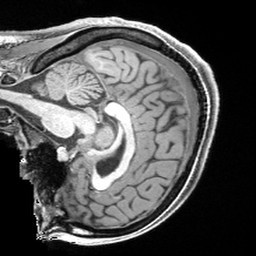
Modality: T1w
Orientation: sagittal